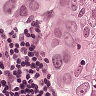
Metastatic tissue present: yes